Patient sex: M
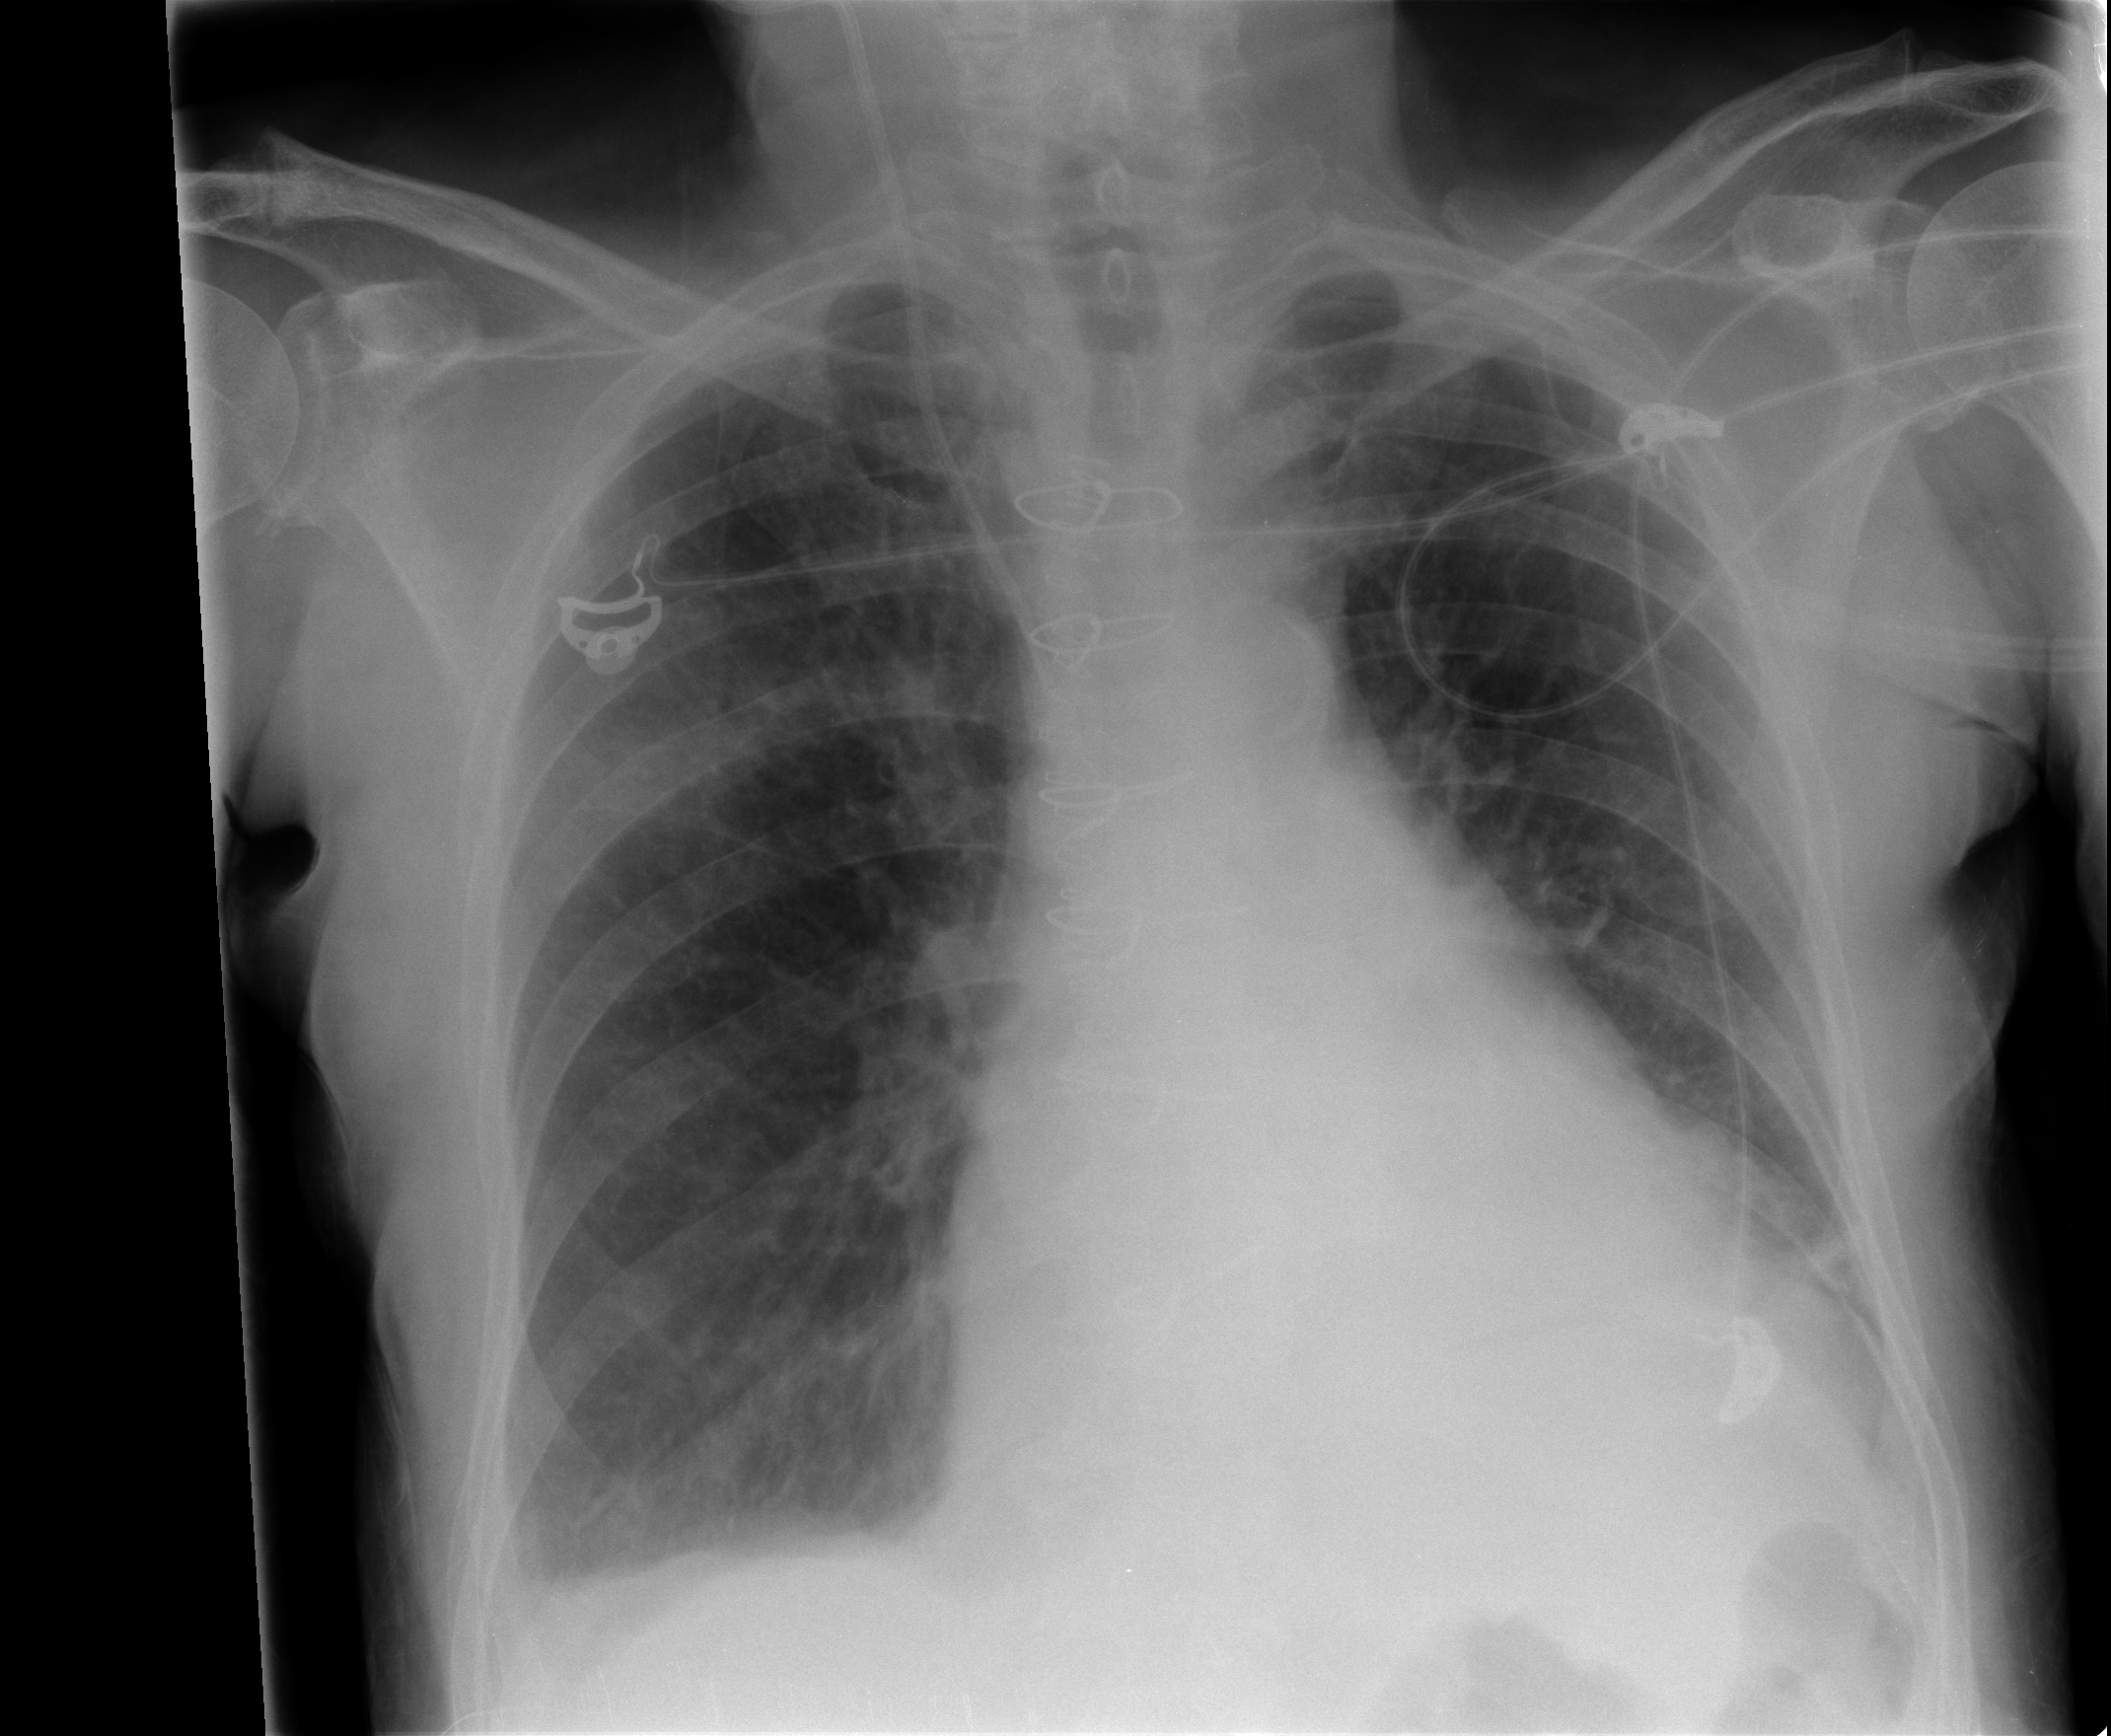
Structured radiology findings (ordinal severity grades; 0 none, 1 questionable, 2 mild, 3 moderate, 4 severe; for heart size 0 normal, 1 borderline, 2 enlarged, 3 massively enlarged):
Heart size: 2
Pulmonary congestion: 1
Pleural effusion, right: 1
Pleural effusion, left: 1
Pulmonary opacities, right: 0
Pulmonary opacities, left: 0
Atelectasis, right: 0
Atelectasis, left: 1